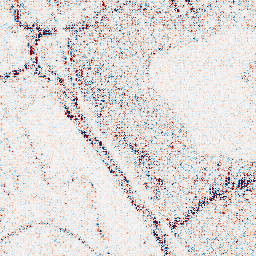
Category: wavelet
Decomposition family: wavelet_biorthogonal
Decomposition parameters: wavelet: bior4.4
level: 1
Upsampling method: quadratic
Upsampling parameters: scale: 4
Upsampling scale: 4